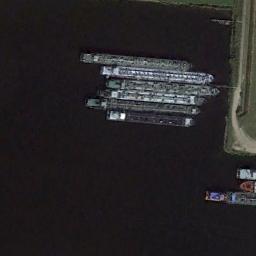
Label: ship